Interaction volume radius: 5 \u00c5
Interaction volume height: 10 \u00c5
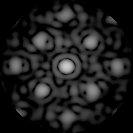
Disorder parameter: 0.2882